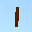
Label: 1